Question: I have two algorithms for returning a random node in a tree where a node can have 0-N children (current node is 'node', node's first child is 'node[1]' etc.). The first algorithm, uniform selection, chooses a random node uniformly from the tree. It stores a node to be returned, as it moves down the tree this node is replaced with the node it is currently at with probability 1/(number of nodes seen so far). Lua code below.
'''
function uniformSelect(node)
local chosen = node
function choose(node, counter)
counter = counter + 1
local probability = 1/counter
if math.random() < probability then
chosen = node
end
for i = 1, node.arity do
choose(node[i], counter)
end
end
choose(node, 0)
return chosen
end
'''
The second algorithm moves down the tree, looking at the node it is currently on and returns it with a given probability P. If this node is not returned then the probability of moving to the node's children is P1, P2 ... PN which add up to 1. Lua code below.
'''
function select(node, prob)
local r = math.random()
if r < prob or node.arity == 0 then
return node
end
local p = {}
if node.arity == 1 then
table.insert(p, 1)
else
local total = count(node) -- total number of nodes below this one
for i = 1, node.arity do
-- insert probability of moving to child i into p
table.insert(p, (count(node[i])+1)/total)
end
end
-- move to a child node chosen by roulette wheel selection
return select(node[roulette(p)], prob)
end
'''
These algorithms are used in a genetic programming framework. When I use the first algorithm, the uniform selection, it first works fine in terms of speed and memory. The second one however cannot be used with large populations over many generations, the memory it uses explodes. I've graphed this memory growth below, the blue line "prob" is the second algorithm, 'select'.

To me, 'select' looks like it is tail recursive. I've also tried explicitly calling the garbage collector to see if that helps, it slows the growth down slightly but the growth is still massive.
Can anyone tell me what causes this difference?
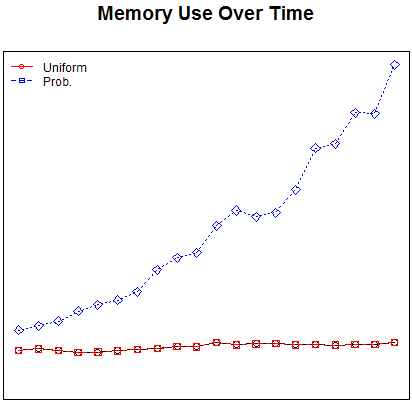
Answer: I graphed the average depths of the trees being produced and found the answer. The crossover operation with the 'select' function increases the average depth of the trees in the population, causing the program to slow down and use much more memory.